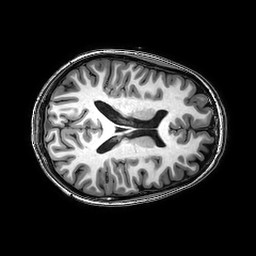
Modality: T1w
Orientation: axial
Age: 20
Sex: female
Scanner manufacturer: philips
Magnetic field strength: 3 T
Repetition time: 0.008211 s
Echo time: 0.00377 s